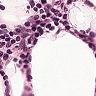
Metastatic tissue present: no